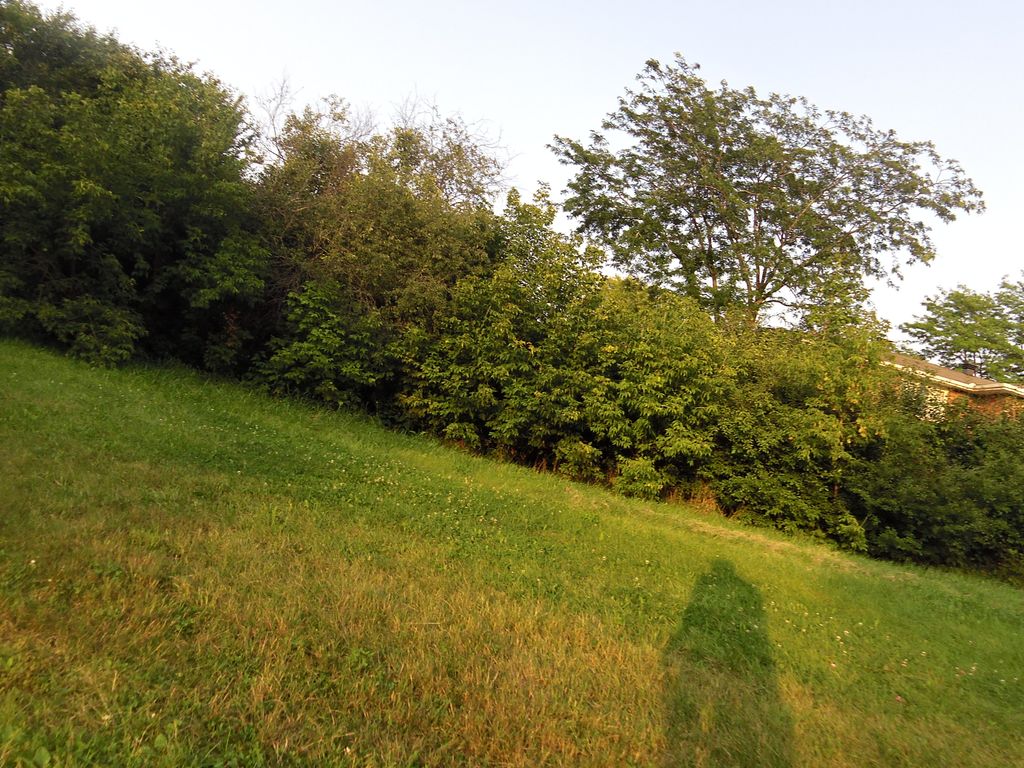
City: ottawa-gatineau